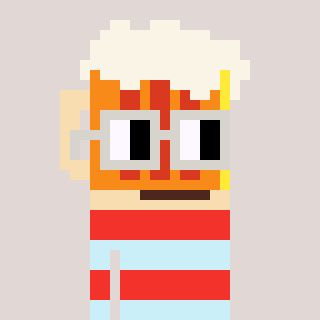
a pixel art character with square light gray glasses, a beer-shaped head and a cold-colored body on a warm background